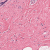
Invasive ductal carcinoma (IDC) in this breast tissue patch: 0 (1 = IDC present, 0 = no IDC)